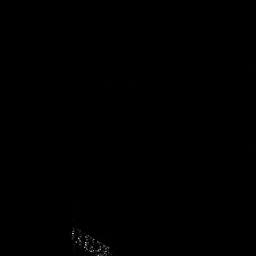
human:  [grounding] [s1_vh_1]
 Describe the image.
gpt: In the satellite image, there is  <ref>1 medium ship </ref> <box>[[26, 87, 42, 99, 0]]</box> located at bottom.